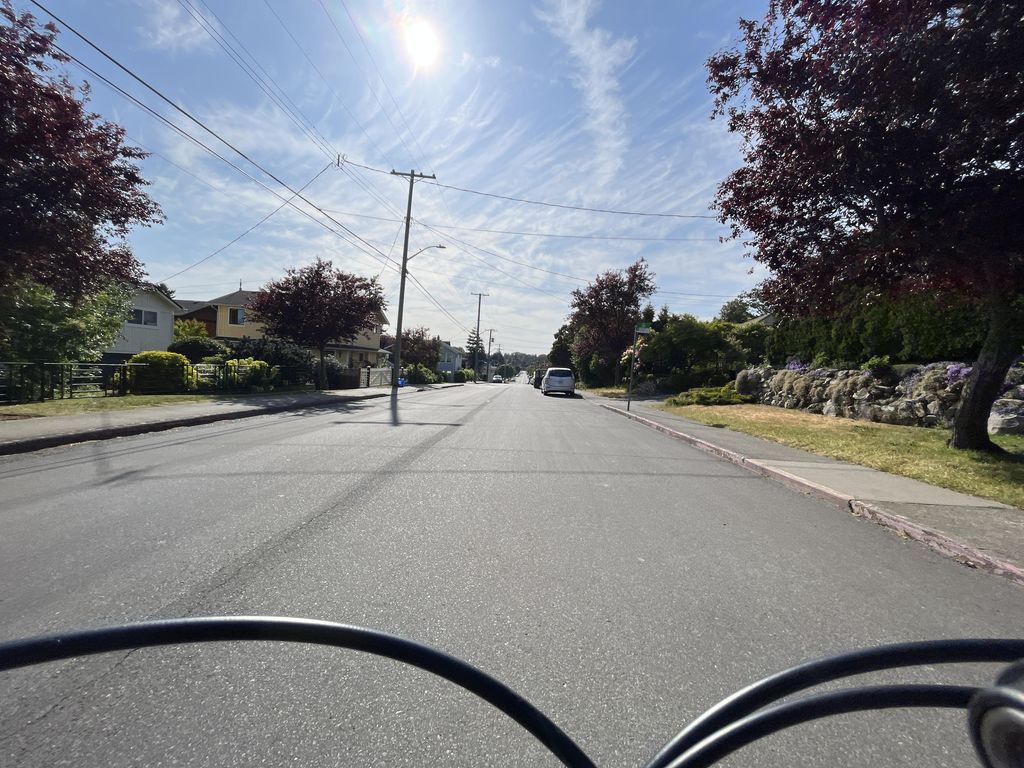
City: victoria